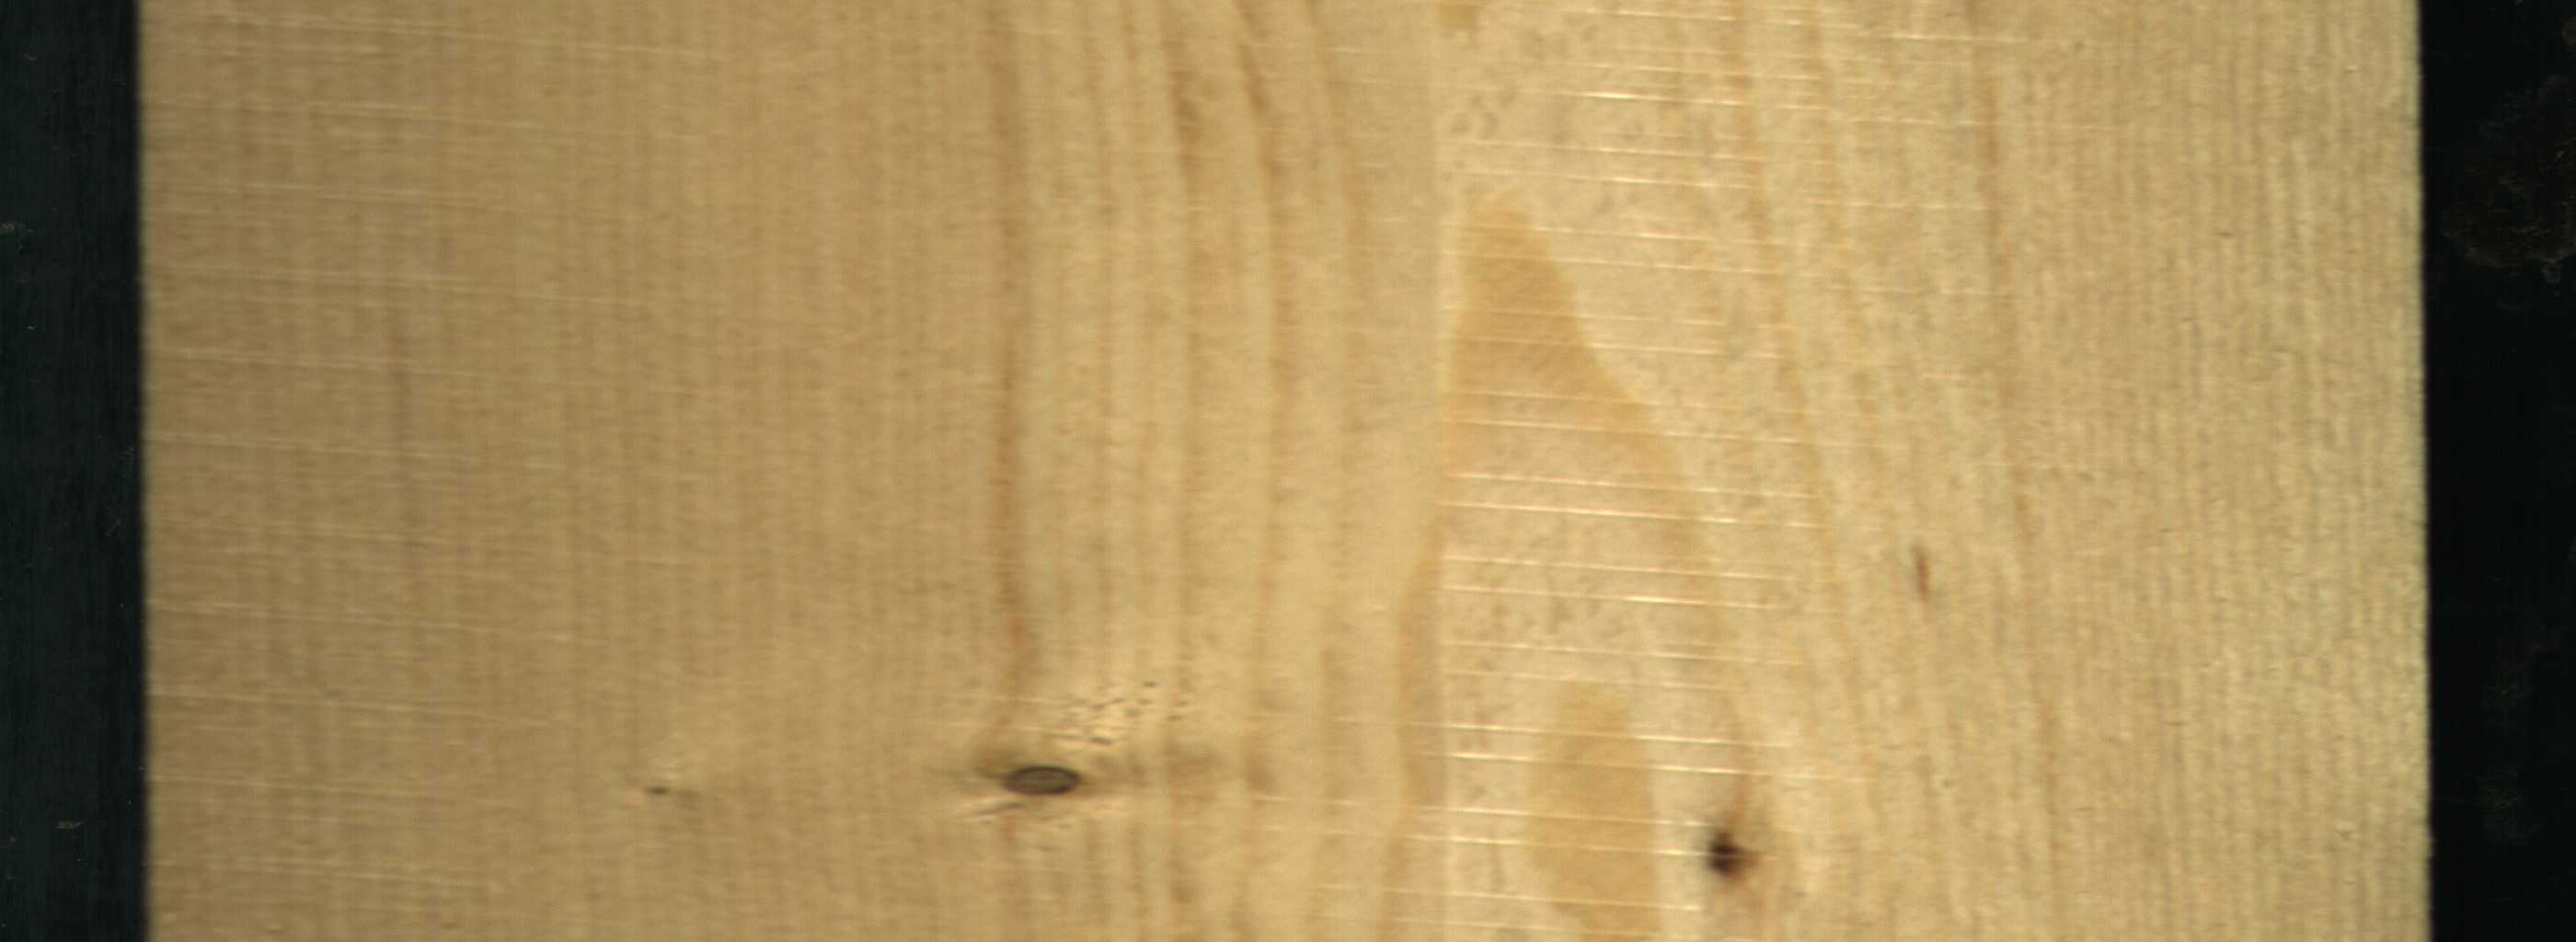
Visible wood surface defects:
resin
Live_Knot